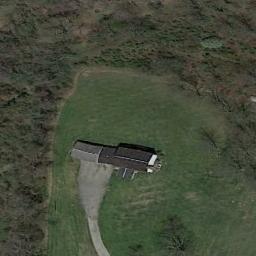
Label: residential